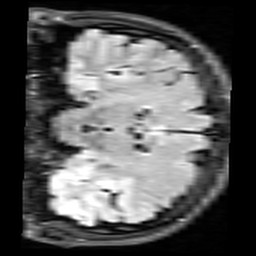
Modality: FLAIR
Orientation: coronal
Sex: male
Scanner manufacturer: siemens
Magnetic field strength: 3 T
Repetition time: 10 s
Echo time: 0.09 s